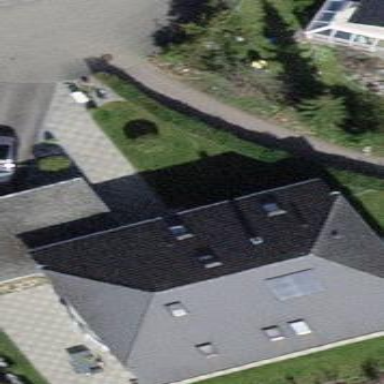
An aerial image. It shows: Building with tiled roof.